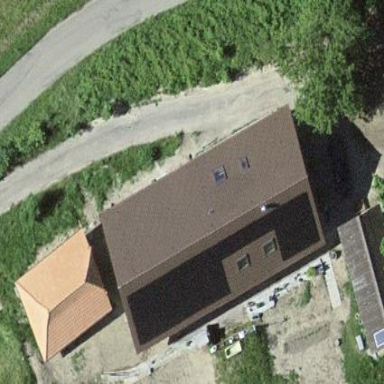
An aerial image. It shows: Farm building.